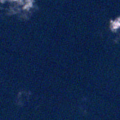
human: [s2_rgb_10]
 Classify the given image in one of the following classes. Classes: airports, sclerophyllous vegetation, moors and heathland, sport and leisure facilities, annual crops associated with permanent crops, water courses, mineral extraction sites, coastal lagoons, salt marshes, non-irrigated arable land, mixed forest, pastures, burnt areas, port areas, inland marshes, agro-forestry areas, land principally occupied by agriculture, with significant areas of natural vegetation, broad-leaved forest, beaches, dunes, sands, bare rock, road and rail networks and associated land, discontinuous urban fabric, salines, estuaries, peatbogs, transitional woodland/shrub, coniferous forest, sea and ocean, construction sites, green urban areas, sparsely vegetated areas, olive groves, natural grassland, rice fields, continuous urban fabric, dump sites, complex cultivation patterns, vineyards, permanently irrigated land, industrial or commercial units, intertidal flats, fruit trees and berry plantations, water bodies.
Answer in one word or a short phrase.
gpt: sea and ocean